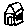
Label: house